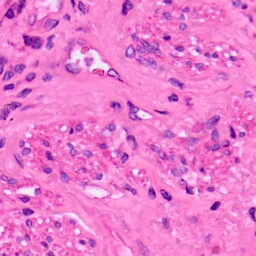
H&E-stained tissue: Lung